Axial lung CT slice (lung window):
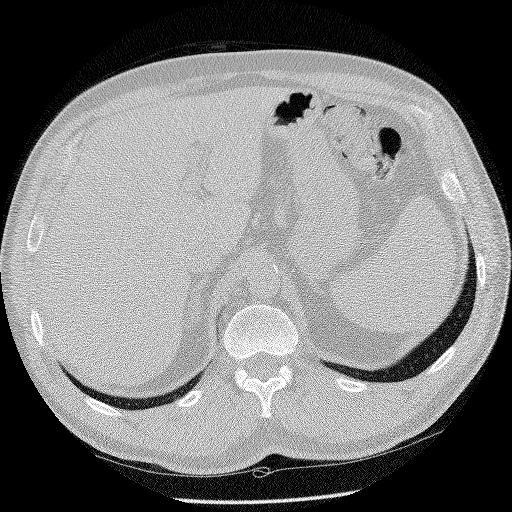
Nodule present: no